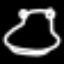
Label: frog